Question: Sorry if this has been asked before, but I couldn't find a valid response or a response I could understand
Currently I have a code that draws a line from a Joint to Joint in the Kinect, this forms the Bone:
'''
drawingContext.DrawLine(drawPen, jointPoints[jointType0], jointPoints[jointType1]);
'''

In the picture aboe it shows Parallel lines joining from circle to cirlce, Can someone please explain to me or show me to create these lines?
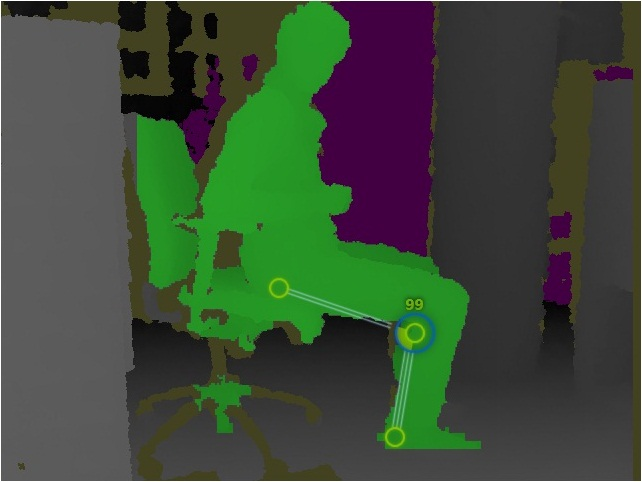
Answer: If you have a line from point 'p0' to point 'p1', and want to create a parallel line / offset line, you need to use either trigonometry or vector math.
To do it using vector math:
- - - 'p0''p1'
Pseudo code:
'''
Vector vLine = ( p1 - p0 ).Normalized();
Vector vPerp = new Vector( -vLine.Y, vLine.X );
Point newp0 = p0 + vPerp * offset distance
Point newp1 = p1 + vPerp * offset distance
DrawLine( newp0, newp1 );
'''
Reverse the offset or negate vPerp to get a line on the other side. How you do this depends on what you have available. 'System.Windows.Vector' and 'System.Windows.Point' should work fine since you're using WPF.
If you are interested in what's going on here in more detail, get your googling on and search for vector math or linear algebra.